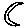
Label: moon